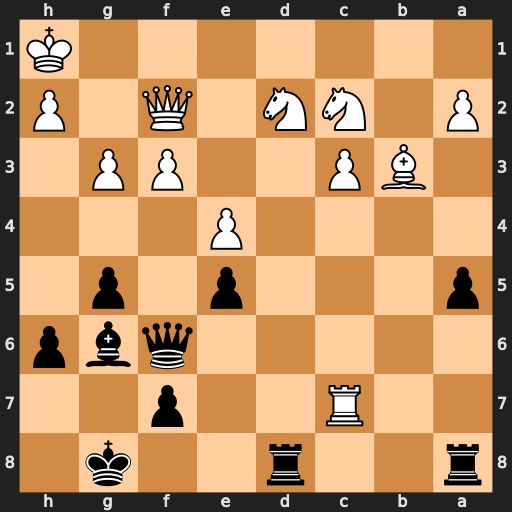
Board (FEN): r2r2k1/2R2p2/5qbp/p3p1p1/4P3/1BP2PP1/P1NN1Q1P/7K
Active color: b
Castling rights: -
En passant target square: -
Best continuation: Qd6 Rxf7 Bxf7 Bxf7+ Kxf7